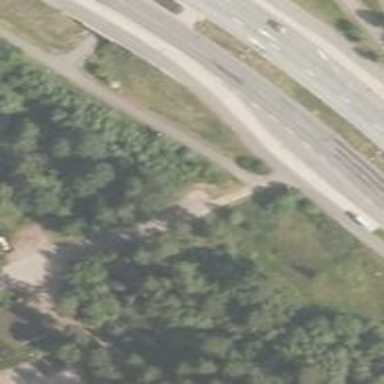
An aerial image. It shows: Asphalt cycleway.